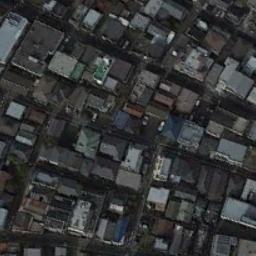
Label: residential